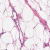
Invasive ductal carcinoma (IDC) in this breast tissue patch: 0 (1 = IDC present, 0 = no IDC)